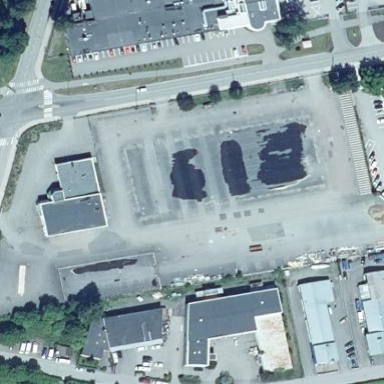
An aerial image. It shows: Supermarket building.